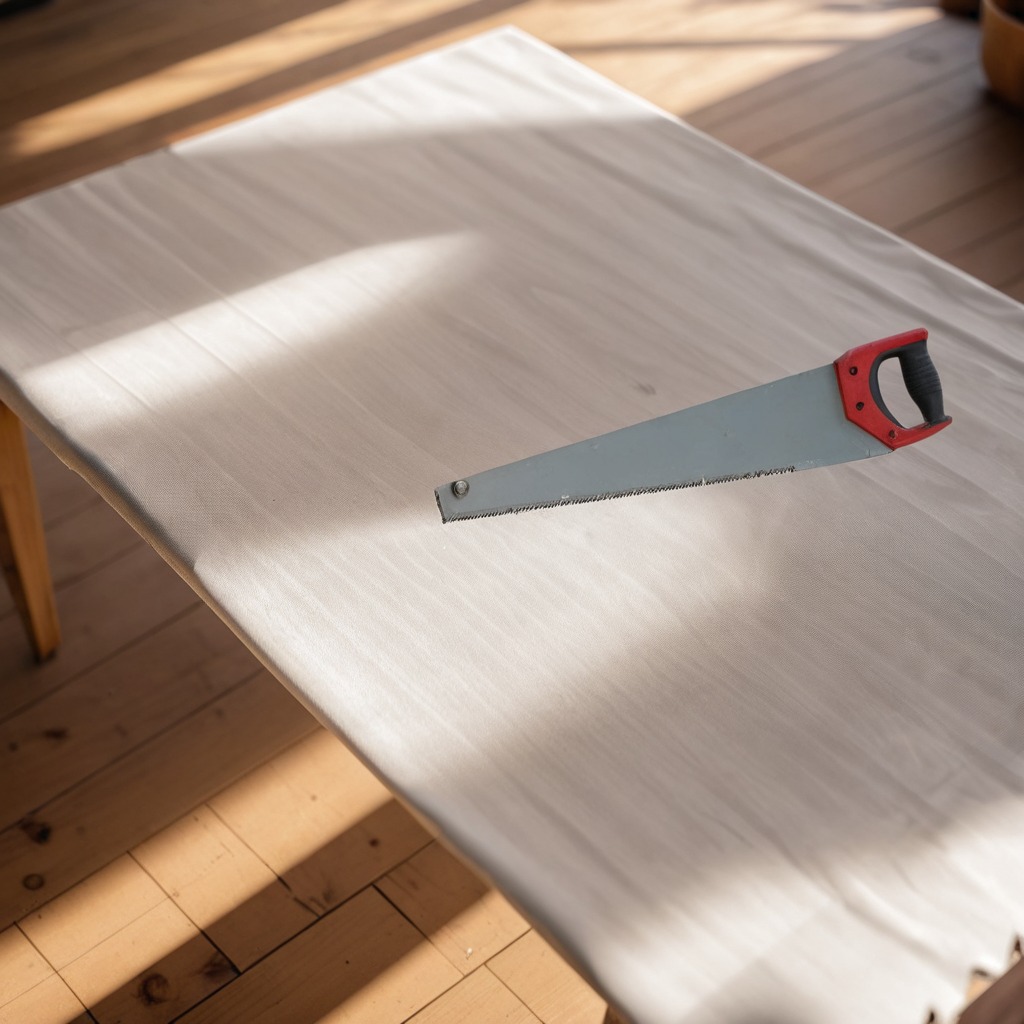
A metal saw is lying on a wooden table.